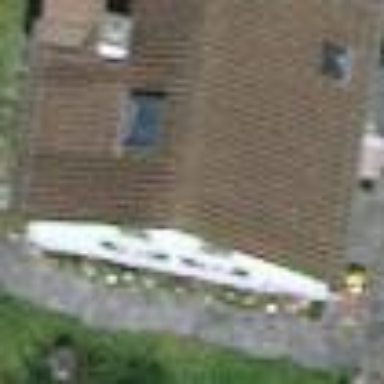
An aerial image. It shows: Semidetached house with gabled roof made of tiles.